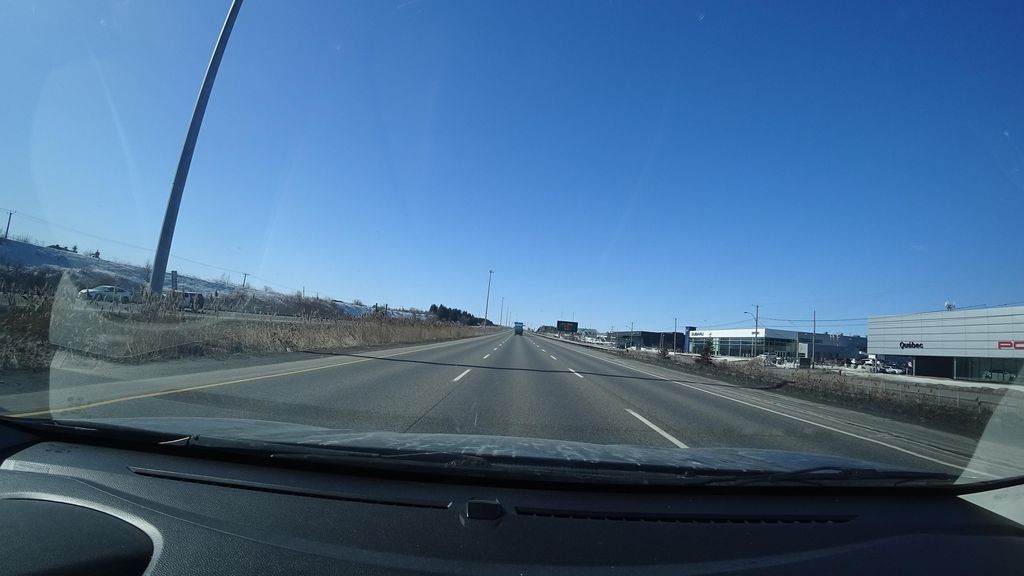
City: quebec_city